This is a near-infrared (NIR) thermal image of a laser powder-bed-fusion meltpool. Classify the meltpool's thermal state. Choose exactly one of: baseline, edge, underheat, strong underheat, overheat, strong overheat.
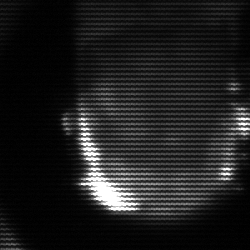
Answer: baseline